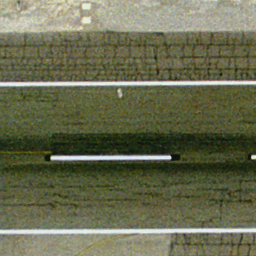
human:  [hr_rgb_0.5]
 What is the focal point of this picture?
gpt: runway